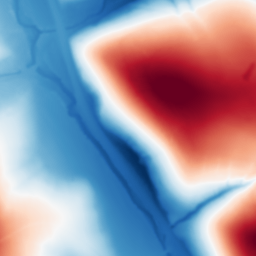
Category: multiscale
Decomposition family: dog
Decomposition parameters: sigma_low: 1
sigma_high: 100
Upsampling method: quadratic
Upsampling parameters: scale: 4
Upsampling scale: 4